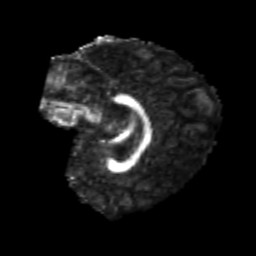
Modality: FA
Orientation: sagittal
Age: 22
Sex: female
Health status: healthy
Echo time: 0.074 s